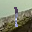
Label: 1